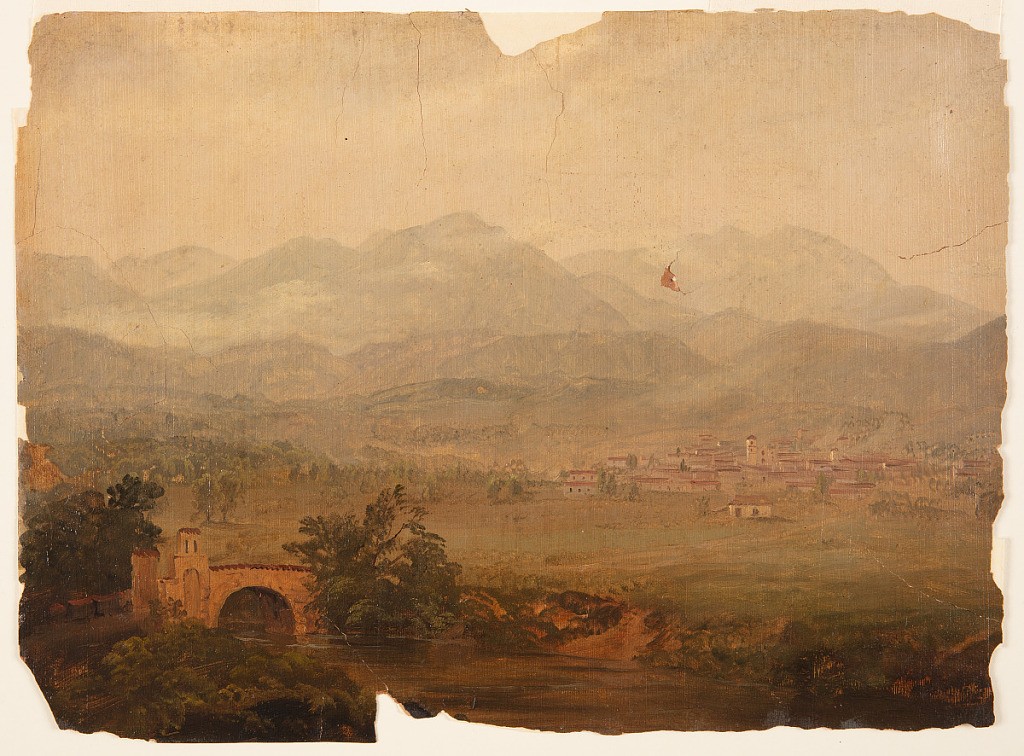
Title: South American Landscape
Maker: Frederic Edwin Church, American, 1826–1900
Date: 1853
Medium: Oil and graphite on tan paperboard
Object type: Drawing
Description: Landscape sketch showing a view of a town in the mountains of Colombia or Ecuador. In the foreground at left, a stone bridge ornamented with terra cotta tiles traverses a stream that extends to the right along the lower margin. The stream's banks are muddy and lightly wooded. The numerous buildings of a town are shown across a grassy pasture at center right. A church with two belltowers is discernable among the other buildings made up of white stucco walls and red terra cotta roof tiles. Foothills rise behind the town and ascend to a range of rugged and misty mountains that grow faint as the extend into the distance. The sky above is warm and hazy.